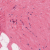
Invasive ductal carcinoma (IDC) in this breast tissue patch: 0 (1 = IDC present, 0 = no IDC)